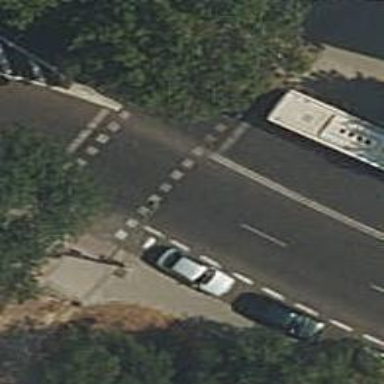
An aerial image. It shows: Road crossing with traffic signals.